一年级 · 算术
幸福养老院响应号召, 组织 29 名 60 岁以上的老年人前往社区卫生站接种新冠疫苗。天上午有 13 人进行接种, 下午有 7 人进行接种。

(1) 已接种新冠疫苗的有多少人？（4 分）

口答: 已接种新冠疫苗的有 $\square$ 人。
(2) 还有多少人没接种？（５分）

口答: 还有 $\square$ 人没接种。
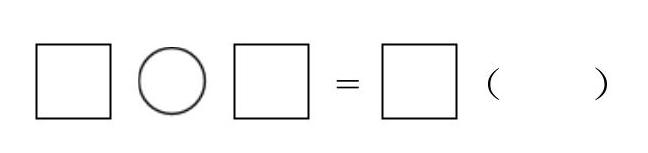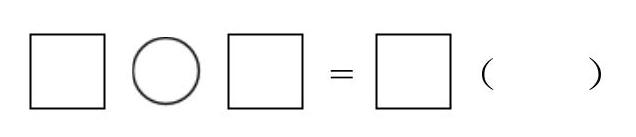
答案: 详解(1) $13+7=20$ (人) $\cdots \cdots \cdots \cdots 3.5$ 分【列式 1.5 分, 结果 2 分】 $20 \cdots \cdots \cdots \cdots 0.5$ 分

(2) 29-20=9 (人) $\cdots \cdots \cdots \cdots \cdot 4.5$ 分【列式 2 分, 结果 2.5 分】

$9 \cdots \cdots \cdots \cdots 0.5$